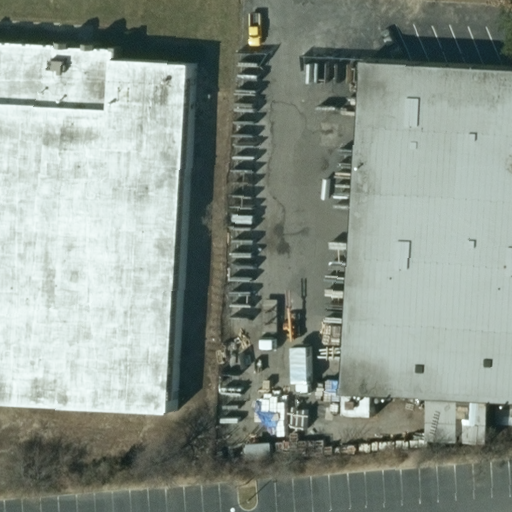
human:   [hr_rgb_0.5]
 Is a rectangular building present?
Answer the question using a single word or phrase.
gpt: yes

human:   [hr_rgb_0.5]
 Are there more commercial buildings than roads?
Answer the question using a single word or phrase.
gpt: no

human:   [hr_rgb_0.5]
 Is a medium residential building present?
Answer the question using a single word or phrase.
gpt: no

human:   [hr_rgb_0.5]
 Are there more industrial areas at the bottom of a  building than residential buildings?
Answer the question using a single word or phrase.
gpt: yes

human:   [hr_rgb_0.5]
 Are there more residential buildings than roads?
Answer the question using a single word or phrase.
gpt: no

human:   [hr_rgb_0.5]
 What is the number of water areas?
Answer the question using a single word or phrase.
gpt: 0

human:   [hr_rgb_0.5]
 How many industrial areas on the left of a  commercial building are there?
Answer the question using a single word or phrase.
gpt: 0

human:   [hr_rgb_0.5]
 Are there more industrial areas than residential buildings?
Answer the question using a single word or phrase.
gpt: yes

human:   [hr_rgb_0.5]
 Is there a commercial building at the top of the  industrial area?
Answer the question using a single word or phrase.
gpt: no

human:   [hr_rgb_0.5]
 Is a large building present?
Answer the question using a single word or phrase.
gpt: yes

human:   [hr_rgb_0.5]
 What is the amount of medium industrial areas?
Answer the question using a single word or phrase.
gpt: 0

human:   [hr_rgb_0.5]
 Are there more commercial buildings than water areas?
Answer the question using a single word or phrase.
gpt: no

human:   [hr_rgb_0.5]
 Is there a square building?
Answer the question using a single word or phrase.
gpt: no

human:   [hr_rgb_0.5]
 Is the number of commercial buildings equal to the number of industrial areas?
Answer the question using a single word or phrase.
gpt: no

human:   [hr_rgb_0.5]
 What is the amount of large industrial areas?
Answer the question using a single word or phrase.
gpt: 1

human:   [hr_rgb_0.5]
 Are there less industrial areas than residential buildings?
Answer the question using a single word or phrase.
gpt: no

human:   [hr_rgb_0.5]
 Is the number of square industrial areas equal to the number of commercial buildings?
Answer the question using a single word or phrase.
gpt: yes

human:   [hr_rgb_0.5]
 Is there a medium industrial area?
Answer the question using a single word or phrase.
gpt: no

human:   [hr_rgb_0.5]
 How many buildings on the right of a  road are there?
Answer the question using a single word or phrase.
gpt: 0

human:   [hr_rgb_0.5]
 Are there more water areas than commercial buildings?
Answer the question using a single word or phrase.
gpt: no

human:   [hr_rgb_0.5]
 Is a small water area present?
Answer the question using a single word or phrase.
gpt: no

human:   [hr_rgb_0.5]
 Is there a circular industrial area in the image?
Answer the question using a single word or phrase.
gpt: no

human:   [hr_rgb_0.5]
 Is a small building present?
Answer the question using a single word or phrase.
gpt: no

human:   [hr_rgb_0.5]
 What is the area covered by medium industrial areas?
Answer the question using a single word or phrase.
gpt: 0m2

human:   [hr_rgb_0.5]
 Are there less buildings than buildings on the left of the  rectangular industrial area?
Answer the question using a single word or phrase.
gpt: no

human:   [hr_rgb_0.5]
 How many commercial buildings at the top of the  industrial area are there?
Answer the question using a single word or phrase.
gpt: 0

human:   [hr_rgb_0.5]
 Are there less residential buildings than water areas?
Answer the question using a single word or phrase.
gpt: no

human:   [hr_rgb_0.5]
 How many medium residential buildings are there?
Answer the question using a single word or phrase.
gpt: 0

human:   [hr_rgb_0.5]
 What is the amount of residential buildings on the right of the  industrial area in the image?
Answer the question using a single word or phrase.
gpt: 0

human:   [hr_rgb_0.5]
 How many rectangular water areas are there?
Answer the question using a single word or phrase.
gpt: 0

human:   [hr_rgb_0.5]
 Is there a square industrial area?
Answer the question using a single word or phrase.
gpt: no

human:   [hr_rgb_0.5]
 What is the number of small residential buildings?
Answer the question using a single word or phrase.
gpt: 0

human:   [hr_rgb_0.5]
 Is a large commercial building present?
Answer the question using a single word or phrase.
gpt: no

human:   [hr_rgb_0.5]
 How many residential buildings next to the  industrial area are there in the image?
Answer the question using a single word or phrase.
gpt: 0

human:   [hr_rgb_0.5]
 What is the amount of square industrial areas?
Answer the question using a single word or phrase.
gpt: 0

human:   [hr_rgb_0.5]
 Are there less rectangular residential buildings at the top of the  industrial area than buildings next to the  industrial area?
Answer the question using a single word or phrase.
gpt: yes